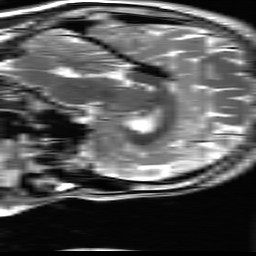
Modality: T2w
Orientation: sagittal
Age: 22
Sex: male
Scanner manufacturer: ge
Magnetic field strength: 3 T
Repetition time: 5.192 s
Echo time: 0.1003 s